Chest X-ray:
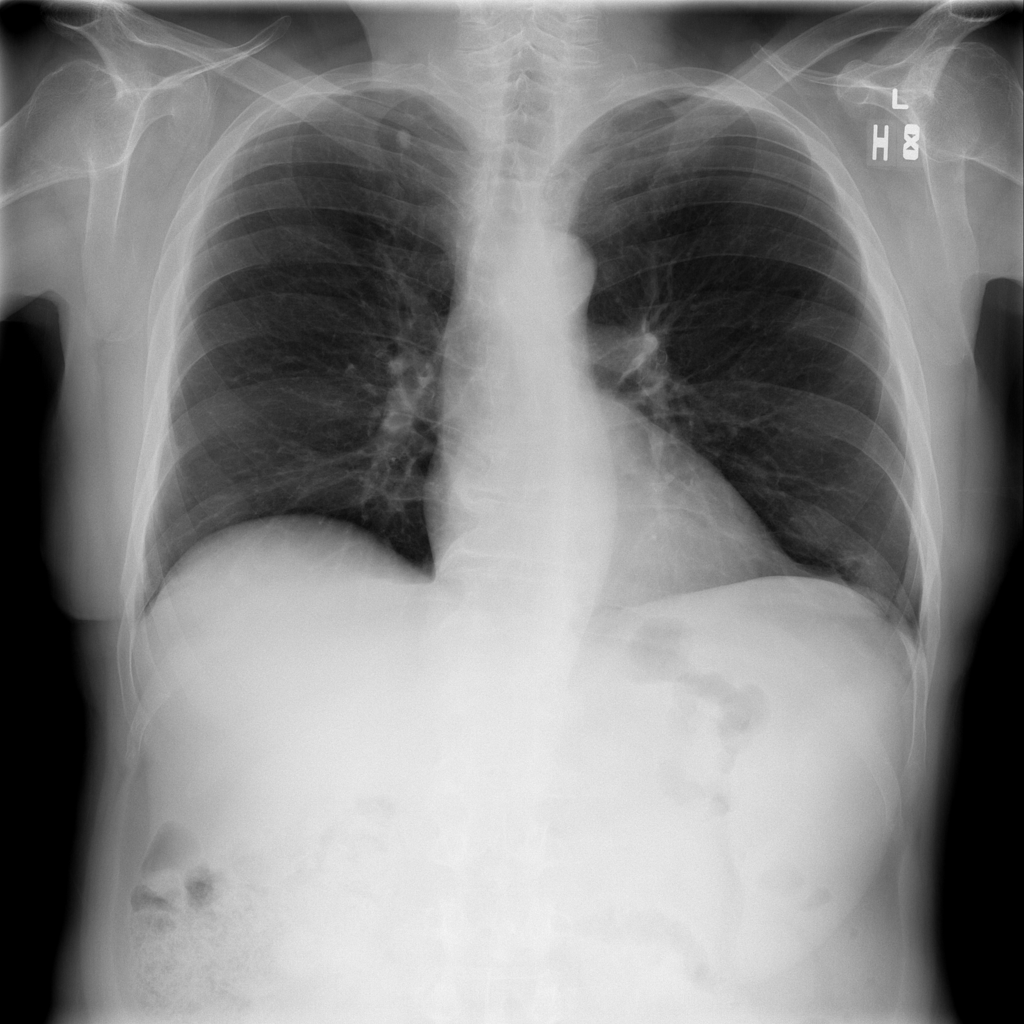
Findings: Nodule
No abnormal finding: no